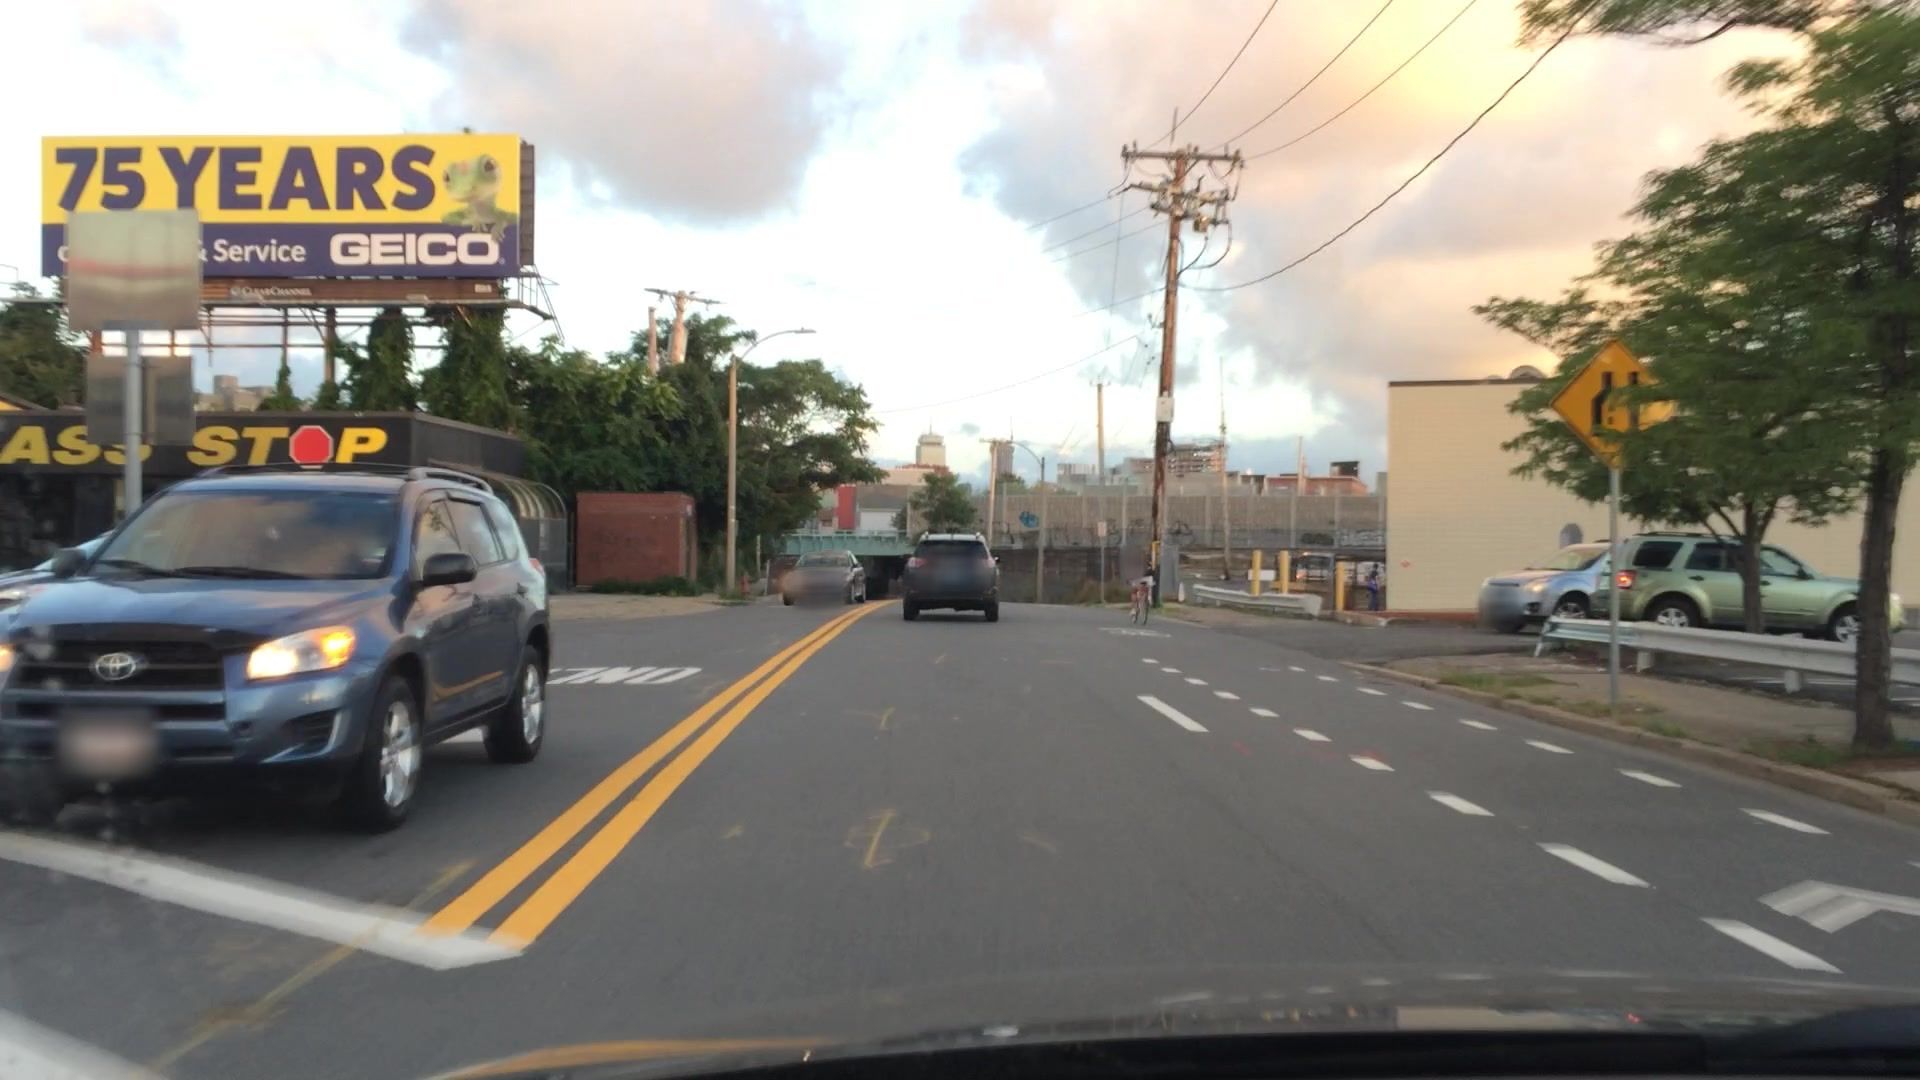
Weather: cloudy
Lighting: day
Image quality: good
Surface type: driving surface
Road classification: footway
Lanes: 2
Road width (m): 15.2
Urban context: urban centre
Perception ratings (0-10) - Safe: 3.53, Lively: 5.5, Beautiful: 4.87, Boring: 2.14, Depressing: 2.94, Wealthy: 1.55